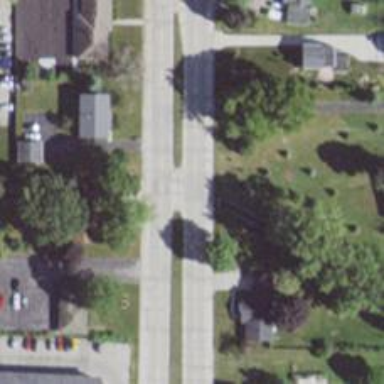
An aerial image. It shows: Tertiary link road with asphalt surface.